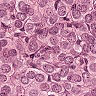
Metastatic tissue present: yes